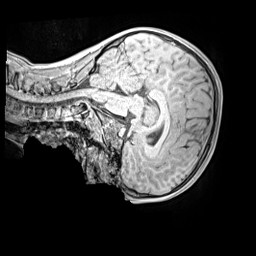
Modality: MP2RAGE
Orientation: sagittal
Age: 10
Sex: female
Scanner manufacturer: siemens
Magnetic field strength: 3 T
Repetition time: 4 s
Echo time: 0.00299 s